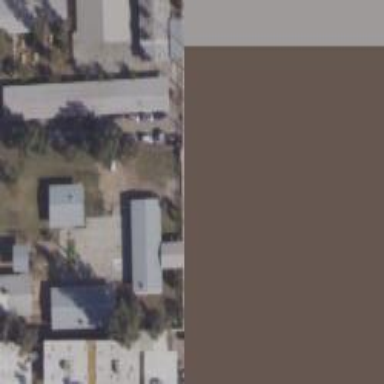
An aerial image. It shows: Kindergarten.